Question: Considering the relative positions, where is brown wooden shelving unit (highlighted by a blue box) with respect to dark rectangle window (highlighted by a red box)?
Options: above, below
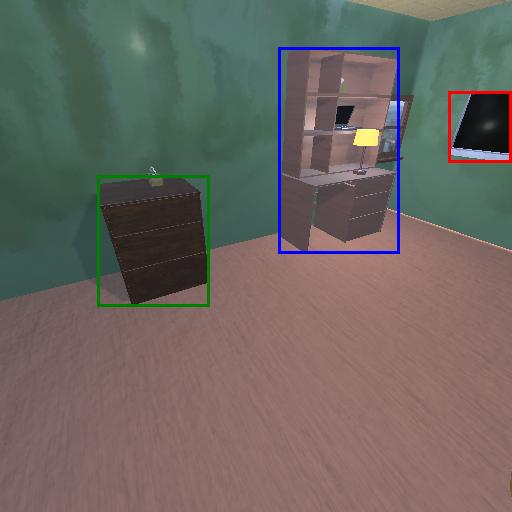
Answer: above